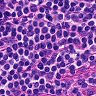
Metastatic tissue present: no